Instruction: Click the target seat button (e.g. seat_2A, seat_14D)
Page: checkout_seats
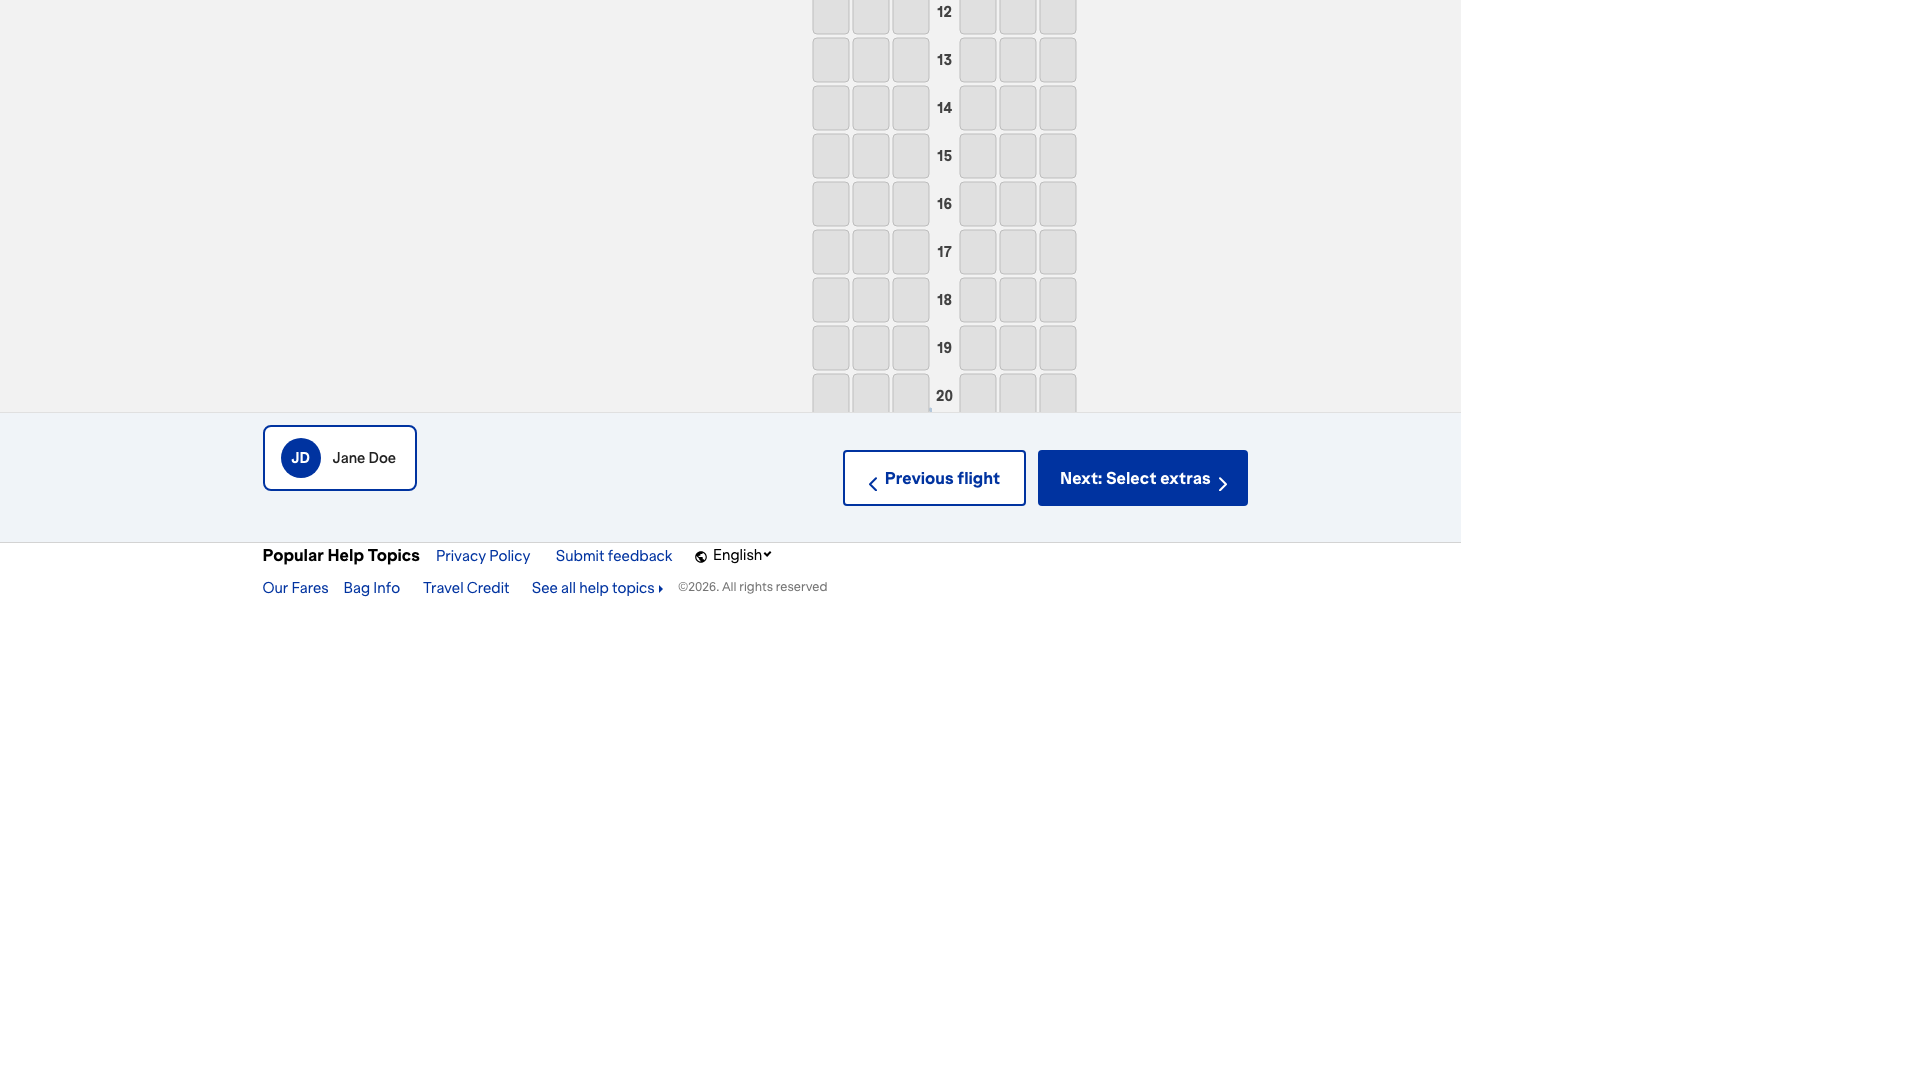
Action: click